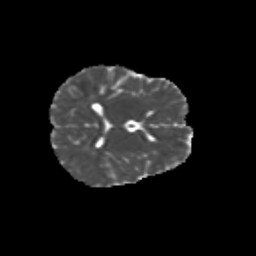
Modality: MD
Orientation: axial
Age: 9
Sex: male
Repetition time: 9.512 s
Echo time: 0.089 s